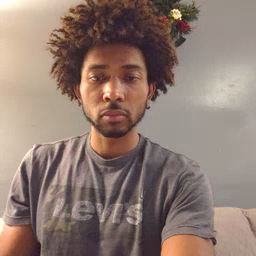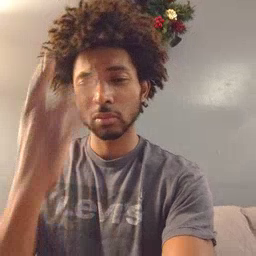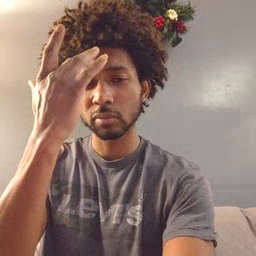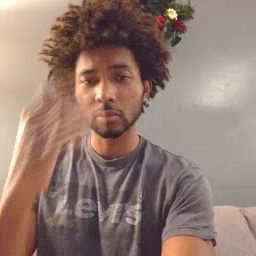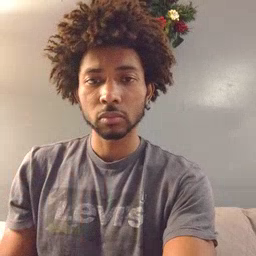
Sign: sick